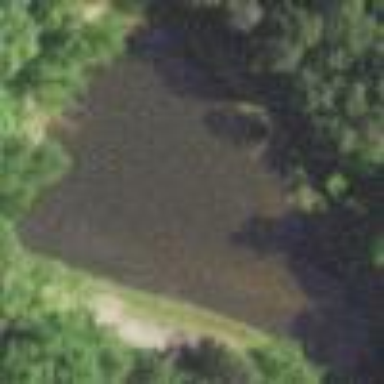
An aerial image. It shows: Pond with natural water.